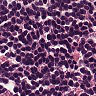
Metastatic tissue present: no